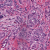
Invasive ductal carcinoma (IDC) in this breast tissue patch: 0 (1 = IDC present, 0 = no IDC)